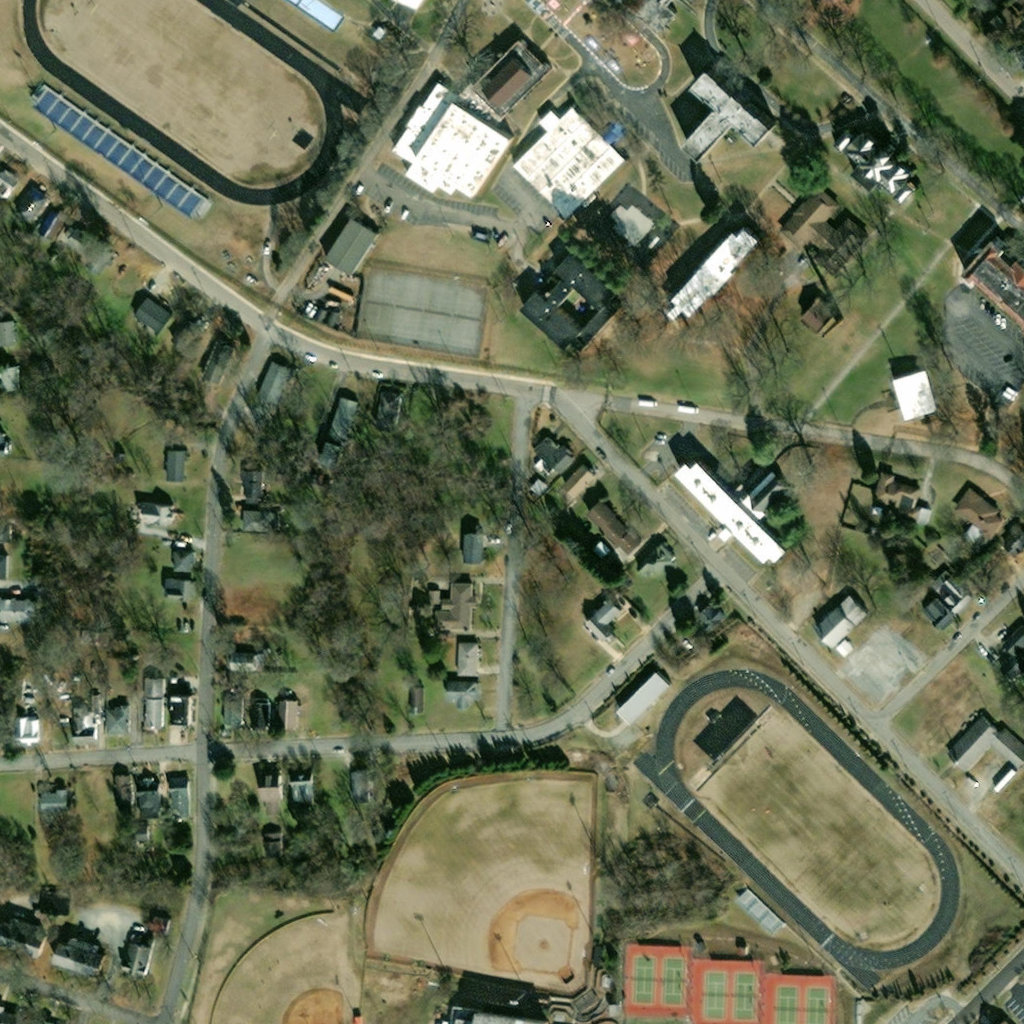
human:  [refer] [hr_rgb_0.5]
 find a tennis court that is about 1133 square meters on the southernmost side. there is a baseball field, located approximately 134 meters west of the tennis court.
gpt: <box>[[61, 92, 67, 99, 0]]</box>